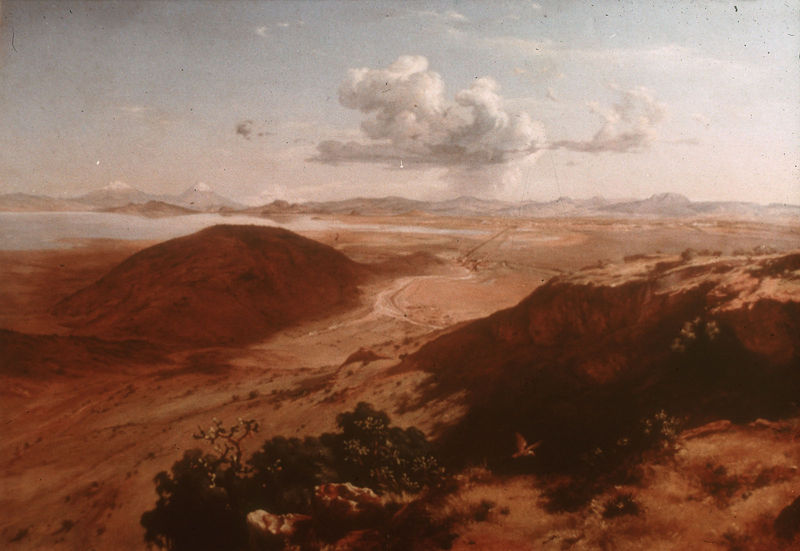
Titel: Mexiko
Künstler: José Maria Velasco
Institution: Mexico-City, Museo Nacional de Arte
Schlagwörter: baum, berg, blau, felsen, gemälde, himmel, meer, schatten, vogel, wasser, bäume, fluss, grün, landschaft, sand, see, braun, ausblick, rot, schnee, weg, wolke, stein, steine, hügel, busch, büsche, japan, berge, fels, gebirge, wüste, panorama, futschijama